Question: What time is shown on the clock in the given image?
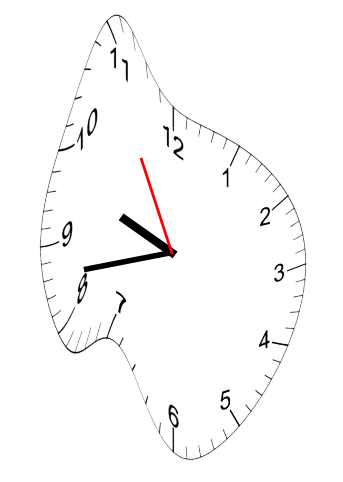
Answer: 09:42:55